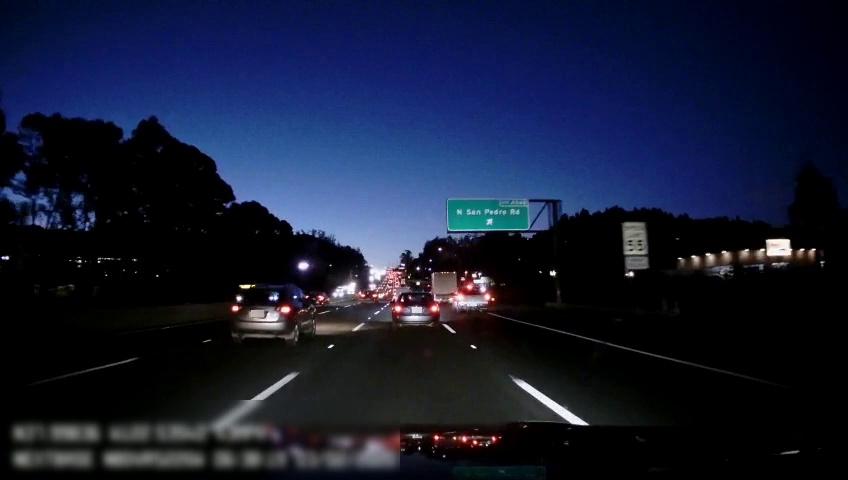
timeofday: Night
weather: Other
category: Drivable Space
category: Vehicles | Truck
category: Vehicles | Truck
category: Vehicles | SUV
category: Vehicles | SUV
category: Vehicles | Car
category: Vehicles | Car
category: Vehicles | Car
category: Vehicles | Bus
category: Vehicles | Car
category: Lanes | Alternate Lane
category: Lanes | Alternate Lane
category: Lanes | Current Lane
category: Lanes | Current Lane
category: Lanes | Alternate Lane
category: Traffic | Signs
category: Traffic | Signs